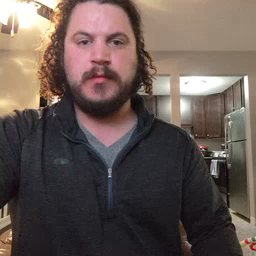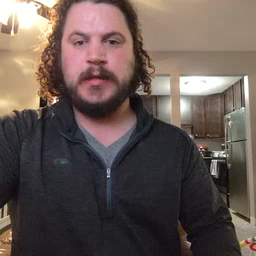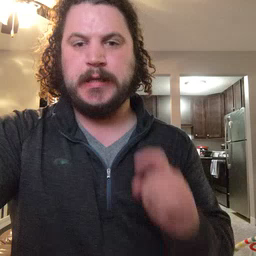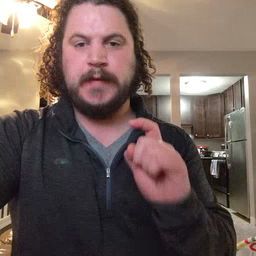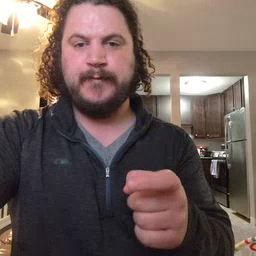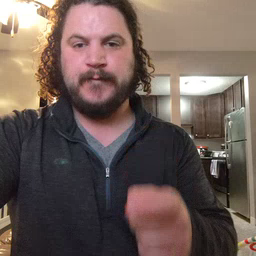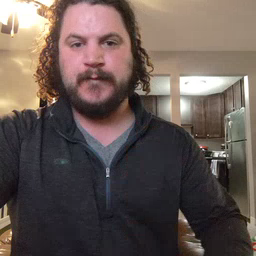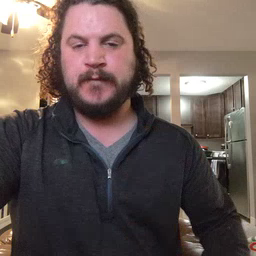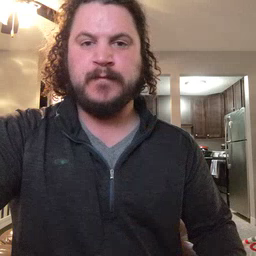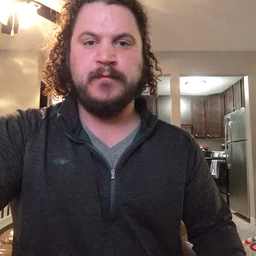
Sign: gift